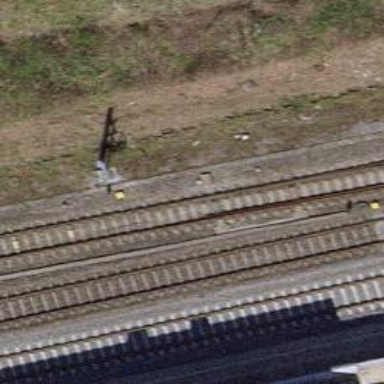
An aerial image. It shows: Railway switch.